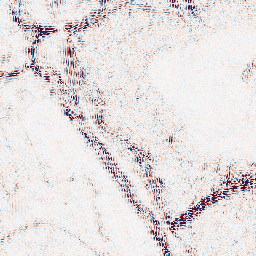
Category: wavelet
Decomposition family: wavelet_reverse_biorthogonal
Decomposition parameters: wavelet: rbio5.5
level: 2
Upsampling method: quintic
Upsampling parameters: scale: 2
Upsampling scale: 2